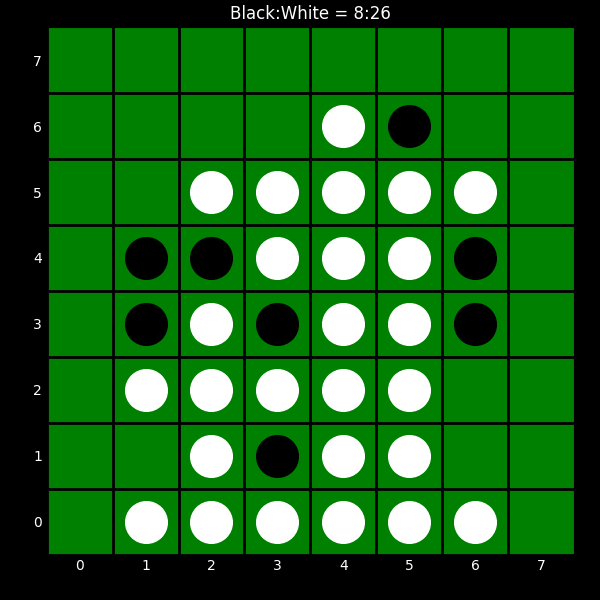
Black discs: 8
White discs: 26